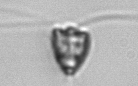
Label: Pyramimonas_longicauda